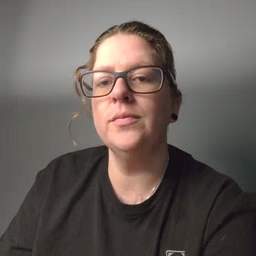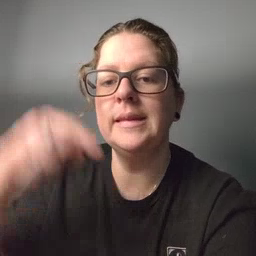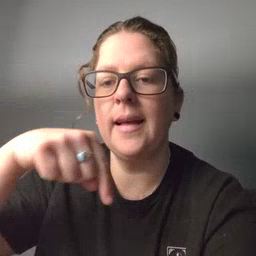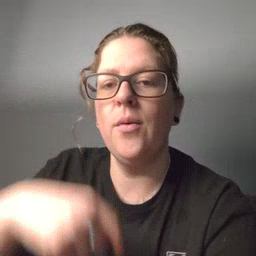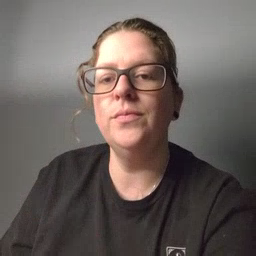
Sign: down